Question: I have two simple tables 'Customers' and 'Orders' with relation 'oneToMany' from 'customer' to 'Orders' table.
This is my 'Customers.java'
'''
@Entity
public class Customers implements Serializable {
@Id
@GeneratedValue
private int cID;
private String name;
private String email;
// getter and setters
}
'''
And this is 'Orders.java':
'''
@Entity
public class Orders implements Serializable {
@Id
@GeneratedValue
private int orderID;
private int cId;
@Column(nullable = false)
@Temporal(TemporalType.DATE)
private Date date;
@ManyToOne(cascade = CascadeType.ALL)
private Customers customers;
// getter and setters
}
'''
Now, i am going to insert two record in 'Orders' table:
'''
public static void main(String[] args) {
SessionFactory sessionFactory = new AnnotationConfiguration().configure().buildSessionFactory();
Session session = sessionFactory.openSession();
session.beginTransaction();
Orders orders1 = new Orders();
Orders orders2 = new Orders();
Customers customer = new Customers();
customer.setName("c1");
customer.setEmail("abc@gmail.com");
orders1.setDate(new Date());
orders2.setDate(new Date());
orders1.setCustomers(customer);
orders2.setCustomers(customer);
session.save(orders1);
session.save(orders2);
session.getTransaction().commit();
session.close();
sessionFactory.close();
}
'''
This is the result in console:
'''
Hibernate: alter table Orders drop foreign key FK_hmbx2rg9tsgqikb3kodqp90c4
Hibernate: drop table if exists Customers
Hibernate: drop table if exists Orders
Hibernate: create table Customers (cID integer not null auto_increment, email varchar(255), name varchar(255), primary key (cID))
Hibernate: create table Orders (orderID integer not null auto_increment, cId integer not null, date date not null, customers_cID integer, primary key (orderID))
Hibernate: alter table Orders add constraint FK_hmbx2rg9tsgqikb3kodqp90c4 foreign key (customers_cID) references Customers (cID)
Feb 24, 2015 1:58:52 PM org.hibernate.tool.hbm2ddl.SchemaExport execute
INFO: HHH000230: Schema export complete
Hibernate: insert into Customers (email, name) values (?, ?)
Hibernate: insert into Orders (cId, customers_cID, date) values (?, ?, ?)
Hibernate: insert into Orders (cId, customers_cID, date) values (?, ?, ?)
'''
And this is the result tables:

Why the 'cID' in 'Orders' table (which is a foreign key references to 'customers') is '0'?
It should be '1'.
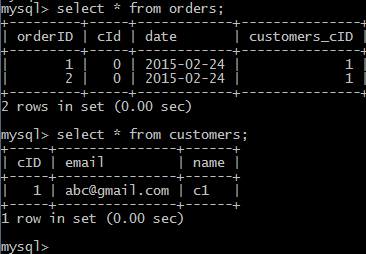
Answer: It think in your 'orders' table 'customers_cId' is the actual foreign key reference column to the 'customers' table. As you haven't gave any column name explicitly, it internally took column name as 'customers_cId' by joining the variables from both the entities. 'customers' from the 'orders' and 'cId' from the 'customers' entity.
Just to verify you can try giving some other name using '@JoinColumn' annotation.
'''
@ManyToOne(cascade = CascadeType.ALL)
@JoinColumn(name="order_cId")
private Customers customers;
'''
And 'cId' in 'orders' table is just one more independent column, as you have not set any value to it, its taking the default value as '0'. Try setting some random value to it.